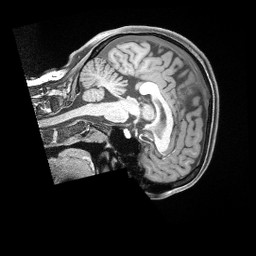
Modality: T1w
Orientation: sagittal
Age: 41
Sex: female
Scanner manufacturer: siemens
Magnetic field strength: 3 T
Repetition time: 2 s
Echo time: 0.00211 s